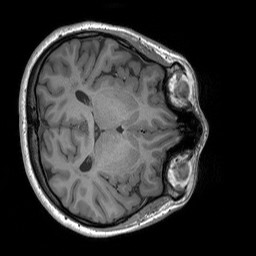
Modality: T1w
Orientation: axial
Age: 19
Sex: female
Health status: healthy
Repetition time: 1.9 s
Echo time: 0.00252 s